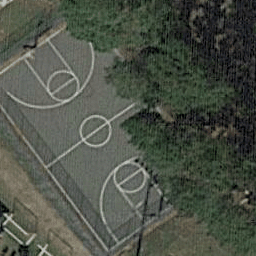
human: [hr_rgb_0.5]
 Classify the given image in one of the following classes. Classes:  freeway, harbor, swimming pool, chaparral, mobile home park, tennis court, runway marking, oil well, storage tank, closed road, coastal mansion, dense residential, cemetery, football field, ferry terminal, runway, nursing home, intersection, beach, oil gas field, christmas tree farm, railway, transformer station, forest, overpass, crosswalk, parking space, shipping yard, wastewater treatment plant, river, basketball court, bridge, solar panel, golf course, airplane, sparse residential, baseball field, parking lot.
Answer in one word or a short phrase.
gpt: basketball court